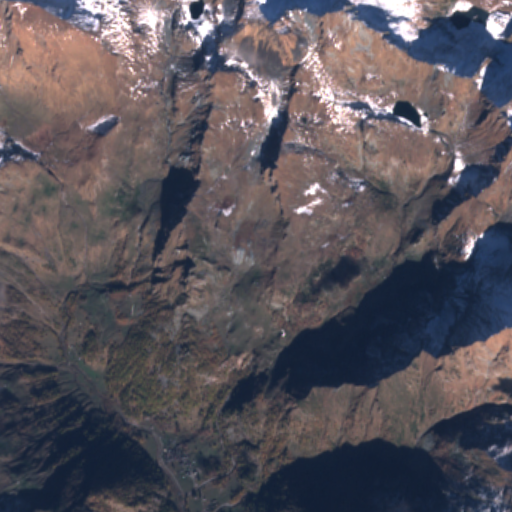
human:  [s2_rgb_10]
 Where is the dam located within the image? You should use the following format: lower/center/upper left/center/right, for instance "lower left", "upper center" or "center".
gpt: The dam is located in the upper right of the image.
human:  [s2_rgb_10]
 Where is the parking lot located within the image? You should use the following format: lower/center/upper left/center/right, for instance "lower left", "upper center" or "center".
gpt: The parking lot is located in the lower center of the image.
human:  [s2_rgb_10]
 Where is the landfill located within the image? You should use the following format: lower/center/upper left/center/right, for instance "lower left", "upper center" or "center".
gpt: There is no landfill in the image.